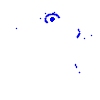
Particle: pion